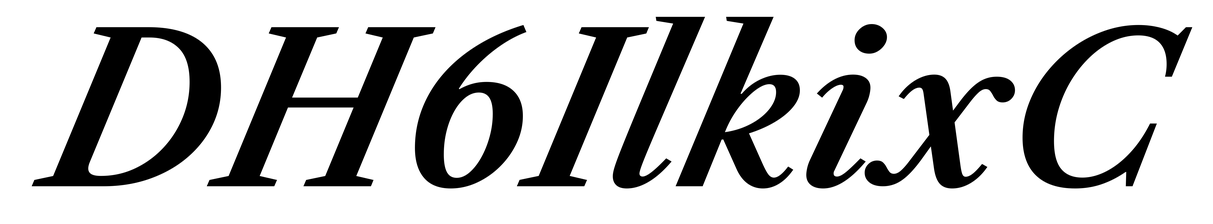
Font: LibreCaslonText-Italic_SemiBold_Italic